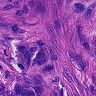
Metastatic tissue present: yes